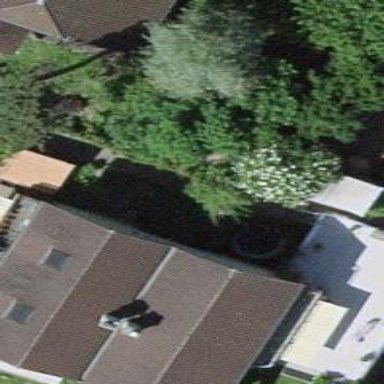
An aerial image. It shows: Residential building.